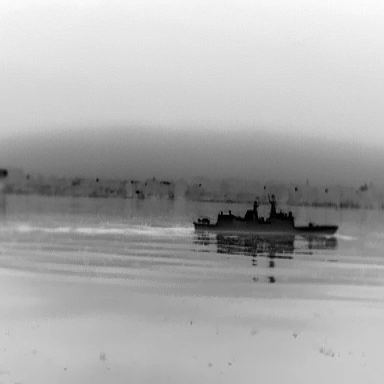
There is a warship in the infrared image.